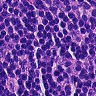
Metastatic tissue present: no